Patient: sex M, age 74
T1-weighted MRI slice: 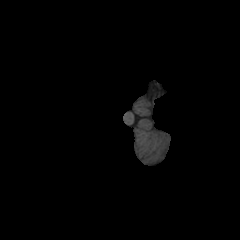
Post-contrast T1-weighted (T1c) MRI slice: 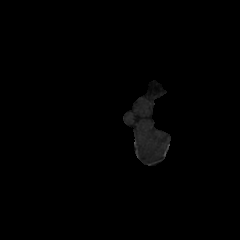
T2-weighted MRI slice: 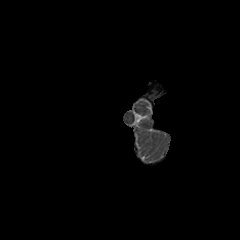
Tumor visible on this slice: no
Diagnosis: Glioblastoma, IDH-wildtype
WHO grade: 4